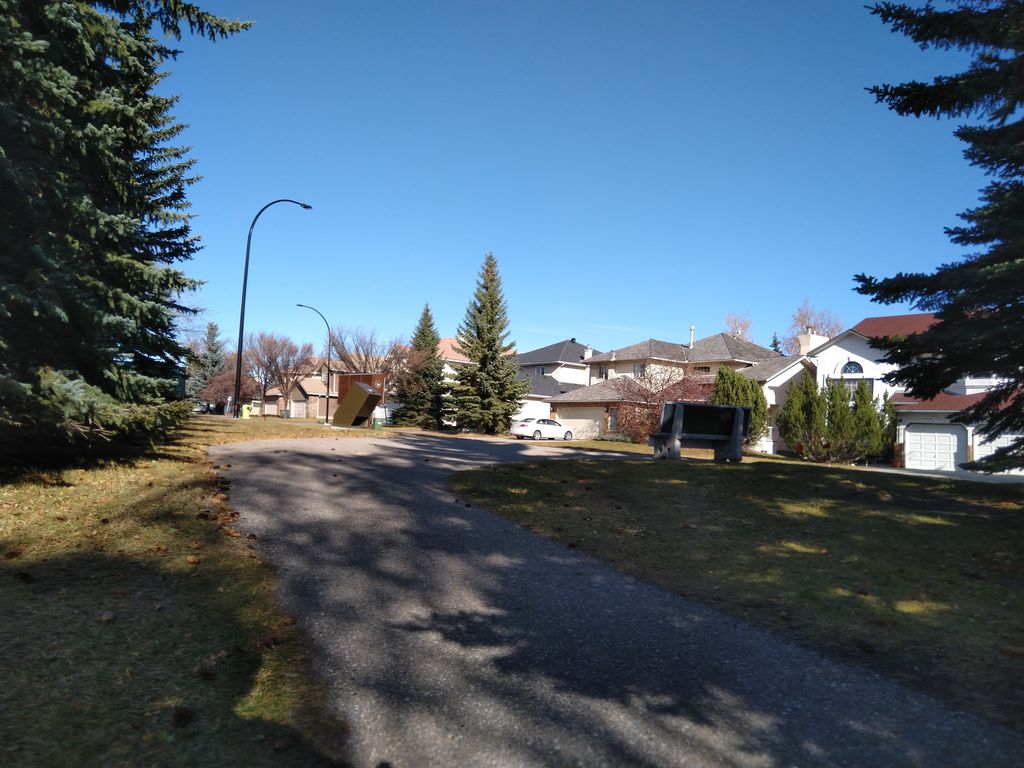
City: calgary